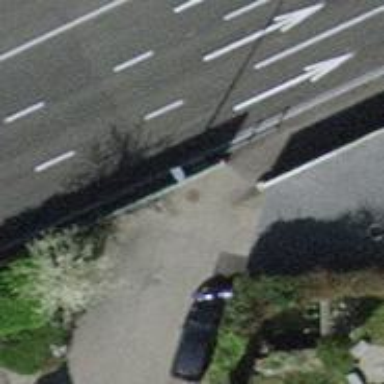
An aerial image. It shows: Cycle barrier.